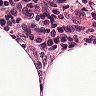
Metastatic tissue present: no